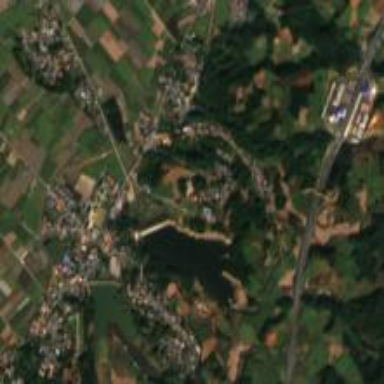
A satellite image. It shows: Village.